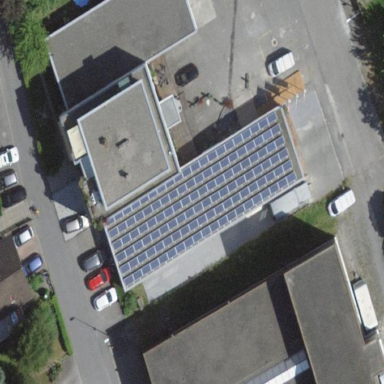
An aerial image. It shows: Solar power generator.